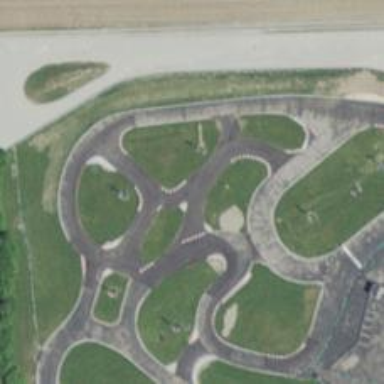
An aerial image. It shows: Karting raceway for sports activities.